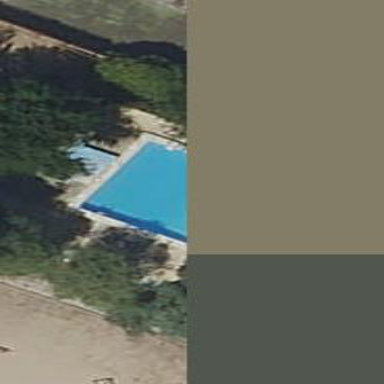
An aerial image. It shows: Swimming pool located in leisure land.